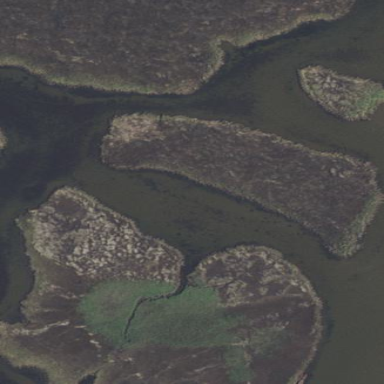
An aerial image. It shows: Islet.